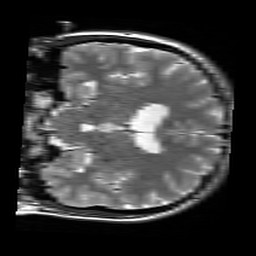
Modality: T2w
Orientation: coronal
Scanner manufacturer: siemens
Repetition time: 3.9 s
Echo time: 0.076 s